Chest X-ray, PA view. Patient: 54 years old, sex F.
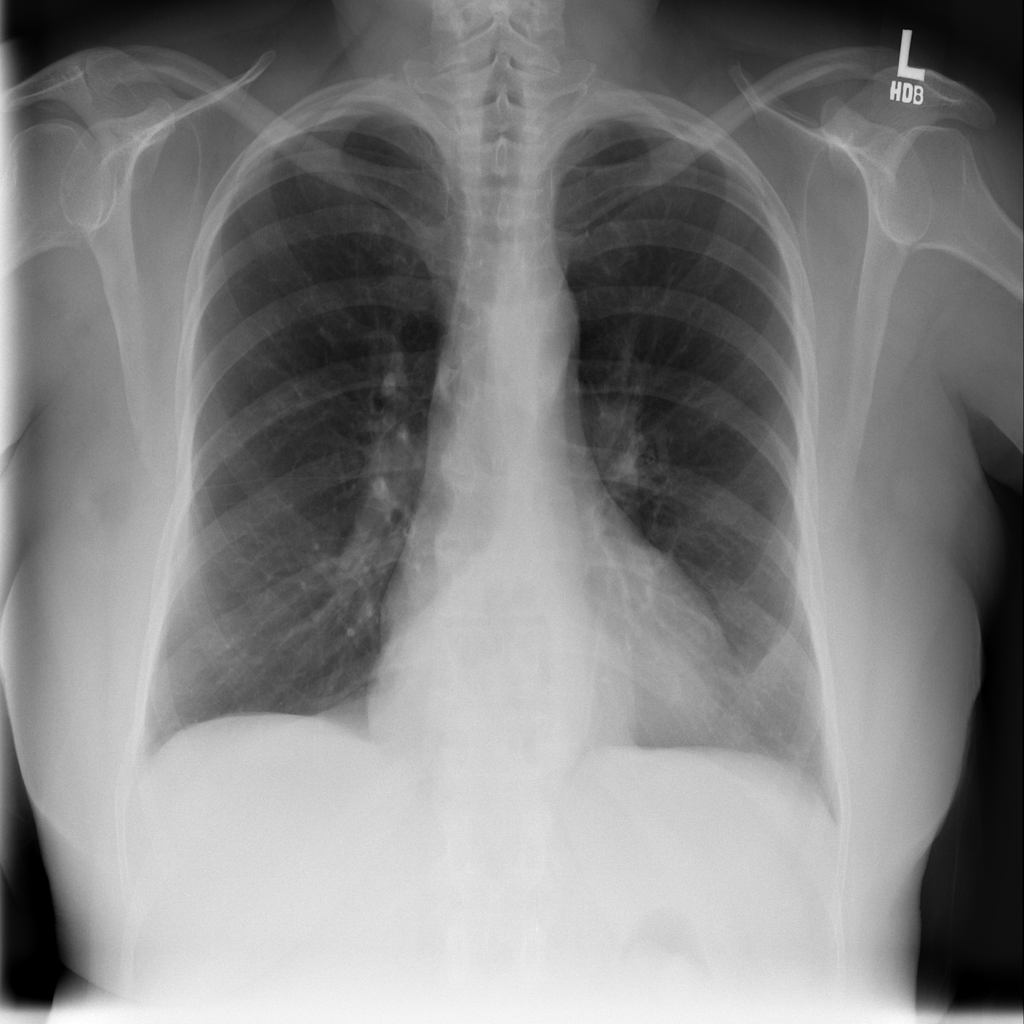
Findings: Hernia